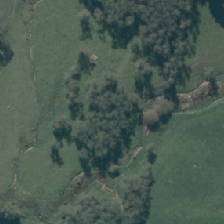
Land cover: deciduous_hardwood